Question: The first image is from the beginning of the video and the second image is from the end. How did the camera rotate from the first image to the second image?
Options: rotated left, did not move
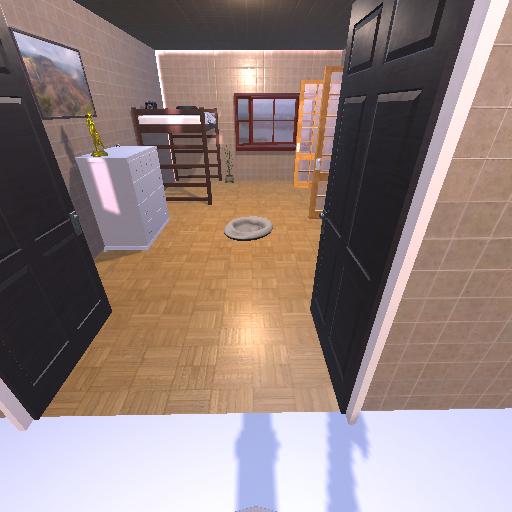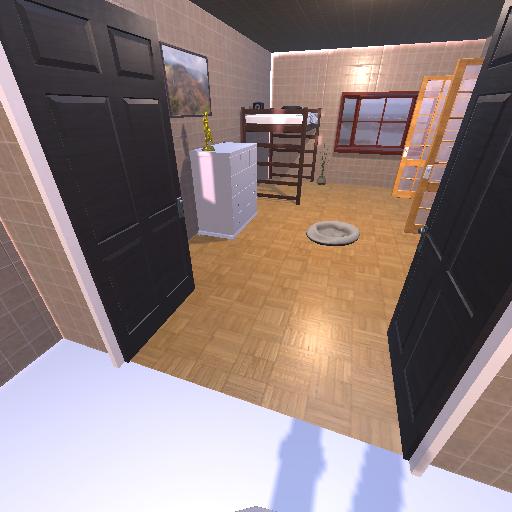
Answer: rotated left